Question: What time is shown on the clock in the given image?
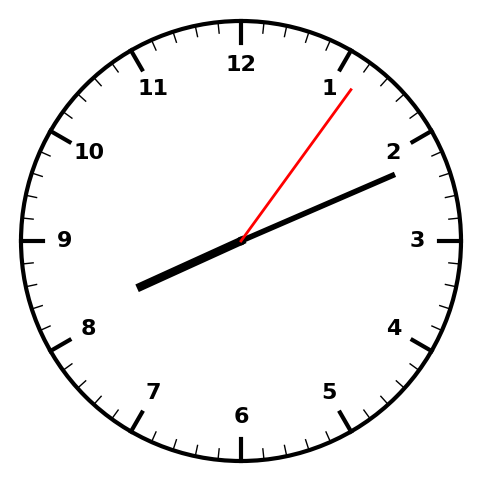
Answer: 08:11:06